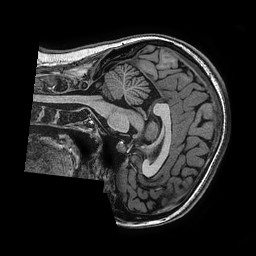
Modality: T1w
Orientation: sagittal
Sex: female
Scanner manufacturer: ge
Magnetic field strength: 3 T
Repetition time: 0.0077 s
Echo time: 0.003436 s